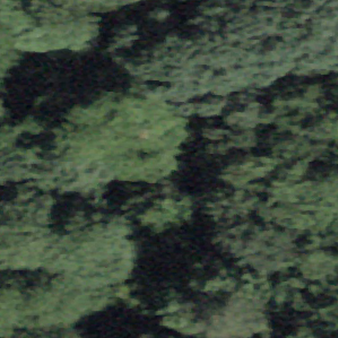
Label: other